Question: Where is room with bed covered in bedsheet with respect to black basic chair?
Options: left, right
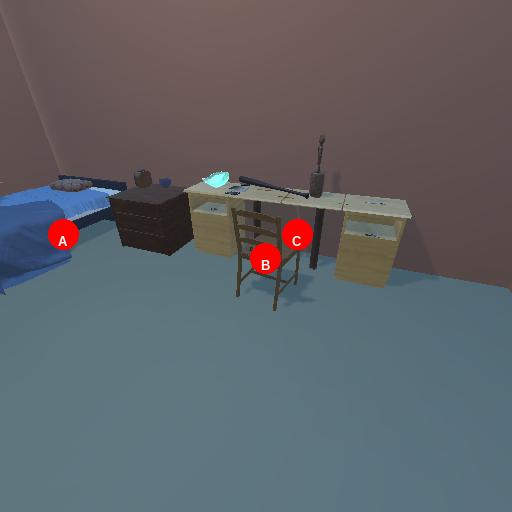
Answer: left